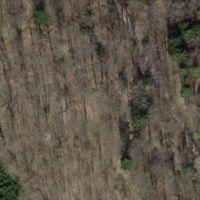
EUNIS habitat code: 25
Species observed at this site:
Certhia brachydactyla
Corvus corone
Troglodytes troglodytes
Dendrocopos major
Fringilla coelebs
Buteo buteo
Sylvia atricapilla
Columba palumbus
Turdus merula
Poecile palustris
Phylloscopus collybita
Erithacus rubecula
Neottia nidus-avis
Sitta europaea
Regulus regulus